Current action and preconditions to check: trajectory_clear

Your task: For each precondition in the list above, predict whether it will hold at this action.

Consider the current scene as observed from the mobile robot's camera, and analyze the predicted future states of all dynamic agents (e.g., people, animals, vehicles, or any moving entities) within the NEXT SECOND.

IMPORTANT: Only answer "very likely" if you are absolutely certain—based on strong, clear evidence—that a dynamic agent will violate the precondition in the predicted future state. Do NOT answer "very likely" for unlikely, ambiguous, or low-probability risks.

Ask yourself for each precondition: Is there a high probability, with clear and convincing evidence, that the predicted future states of any dynamic agent will interfere with the predicted future state of the currently executing action within the NEXT SECOND, causing that precondition to fail?

Assess the risk level based on these predictions. Use "likely" or "very likely" if motions create a clear risk of interference.

Use "neutral" or "improbable" if agents are nearby but their predicted paths are clearly diverging or non-conflicting.

Failure Risk Categories: "very improbable", "improbable", "neutral", "likely", "very likely"

Answer Format: Output ONLY the probability_of_failure value from these categories: "very improbable", "improbable", "neutral", "likely", "very likely"

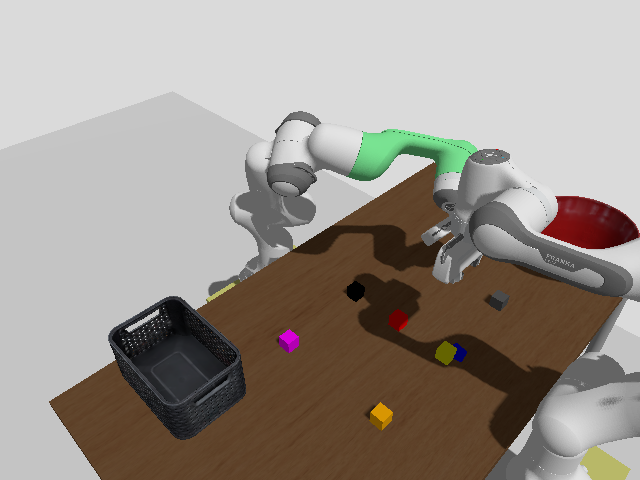

Answer: very improbable